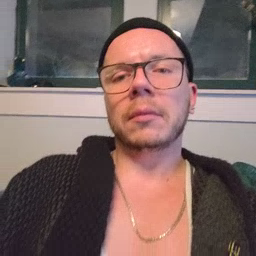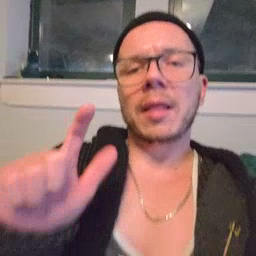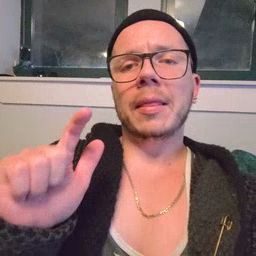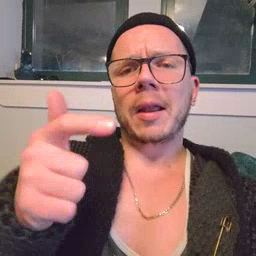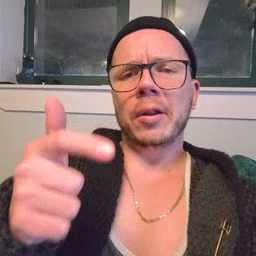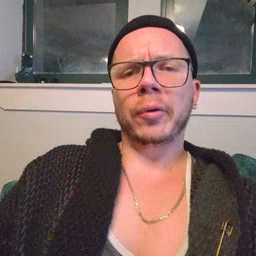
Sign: later